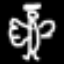
Label: angel